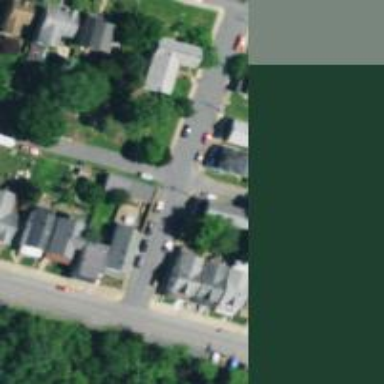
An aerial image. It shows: Alley classified as service road.